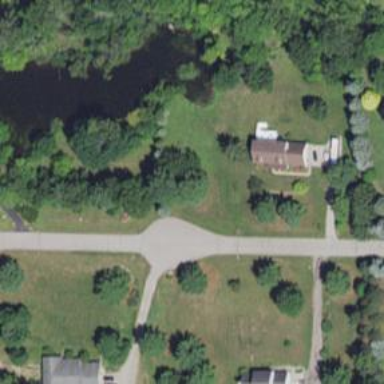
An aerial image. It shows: Driveway leading to service road.